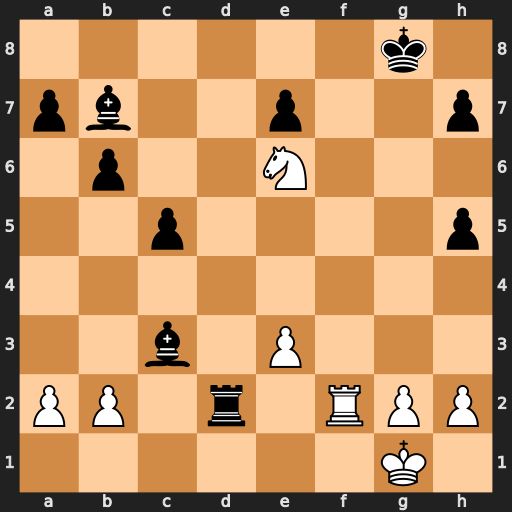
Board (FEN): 6k1/pb2p2p/1p2N3/2p4p/8/2b1P3/PP1r1RPP/6K1
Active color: w
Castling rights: -
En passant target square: -
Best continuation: Rf8#